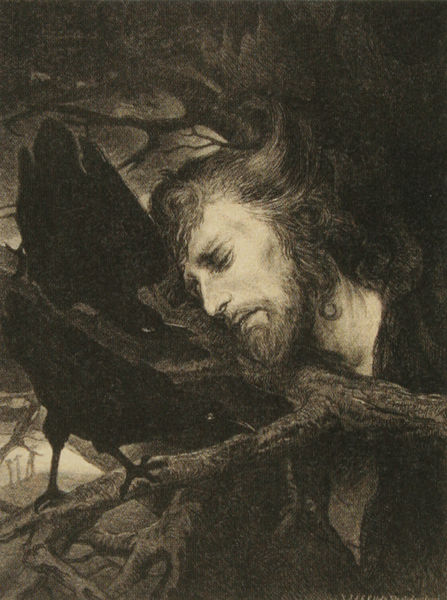
Titel: Judas Ischarioth
Künstler: Gabriel von Max
Schlagwörter: baum, dunkel, gemälde, himmel, kopf, mann, schatten, schlaf, vogel, weiß, hell, holz, nacht, nase, schwarz, stirn, zeichnung, schloss, bart, augen, gesicht, tod, tof, tot, trauer, bildnis, hals, ast, natur, vögel, auge, dunkelheit, haare, kontrast, traurig, liegen, düster, zwei, nebel, finster, burg, zweig, druck, schwarzweiss, bleistift, schnäbel, gesciht, jesus, leiden, schmerz, rabe, verletzung, krähen, raben, gespenstisch, sterbend, schauer, krähe, bedrückt, leigender